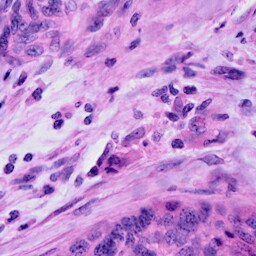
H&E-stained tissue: Cervix